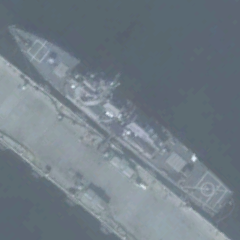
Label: destroyer